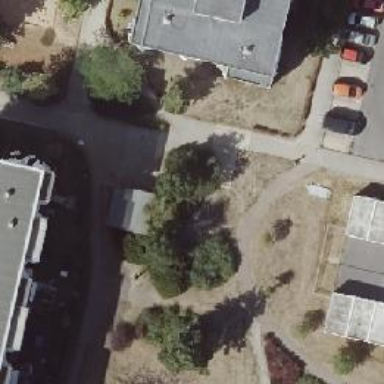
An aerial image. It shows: Footway with concrete surface.